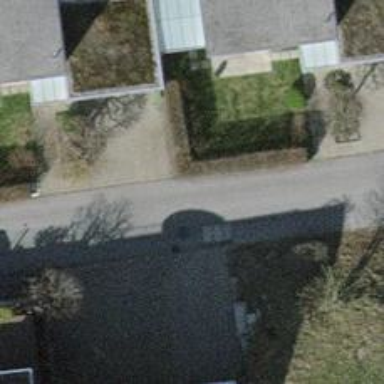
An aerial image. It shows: Hedge acting as barrier.